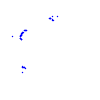
Particle: kaon